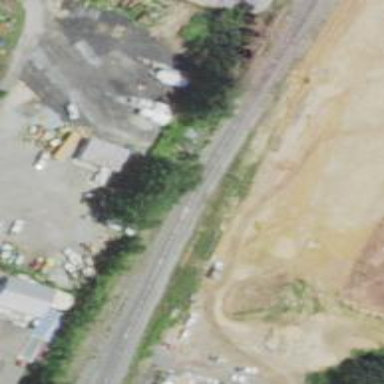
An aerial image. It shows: Abandoned railway.